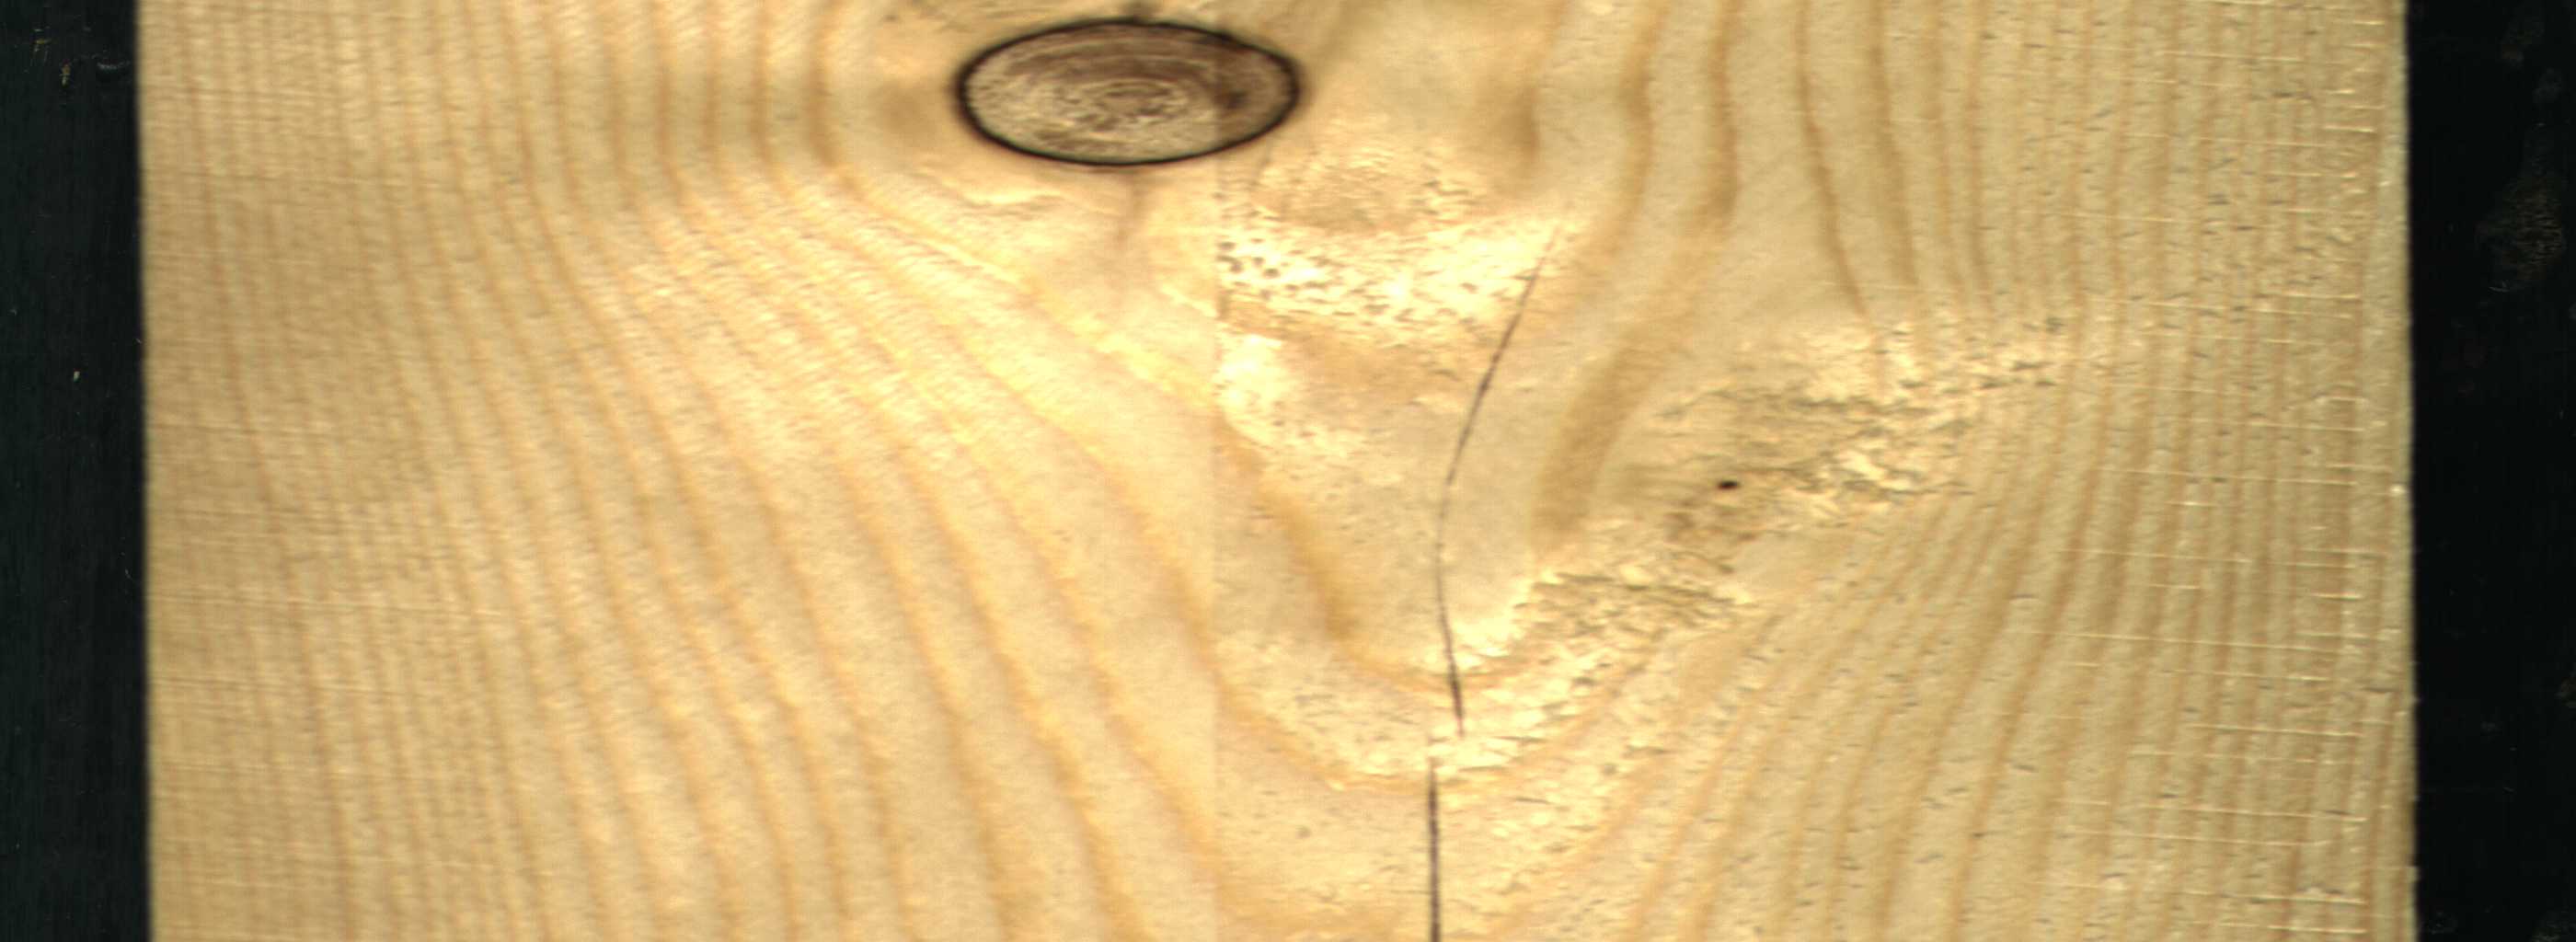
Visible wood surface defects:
Crack
Crack
Dead_Knot